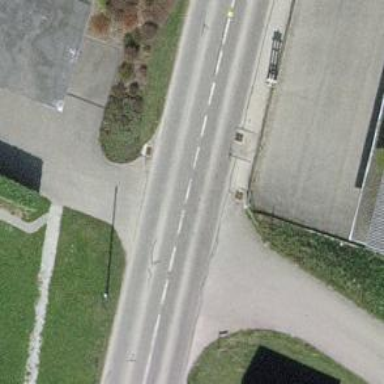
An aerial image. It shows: Driveway leading to service road.